Chest X-ray. View position: PA
Patient age: 59
Patient sex: F
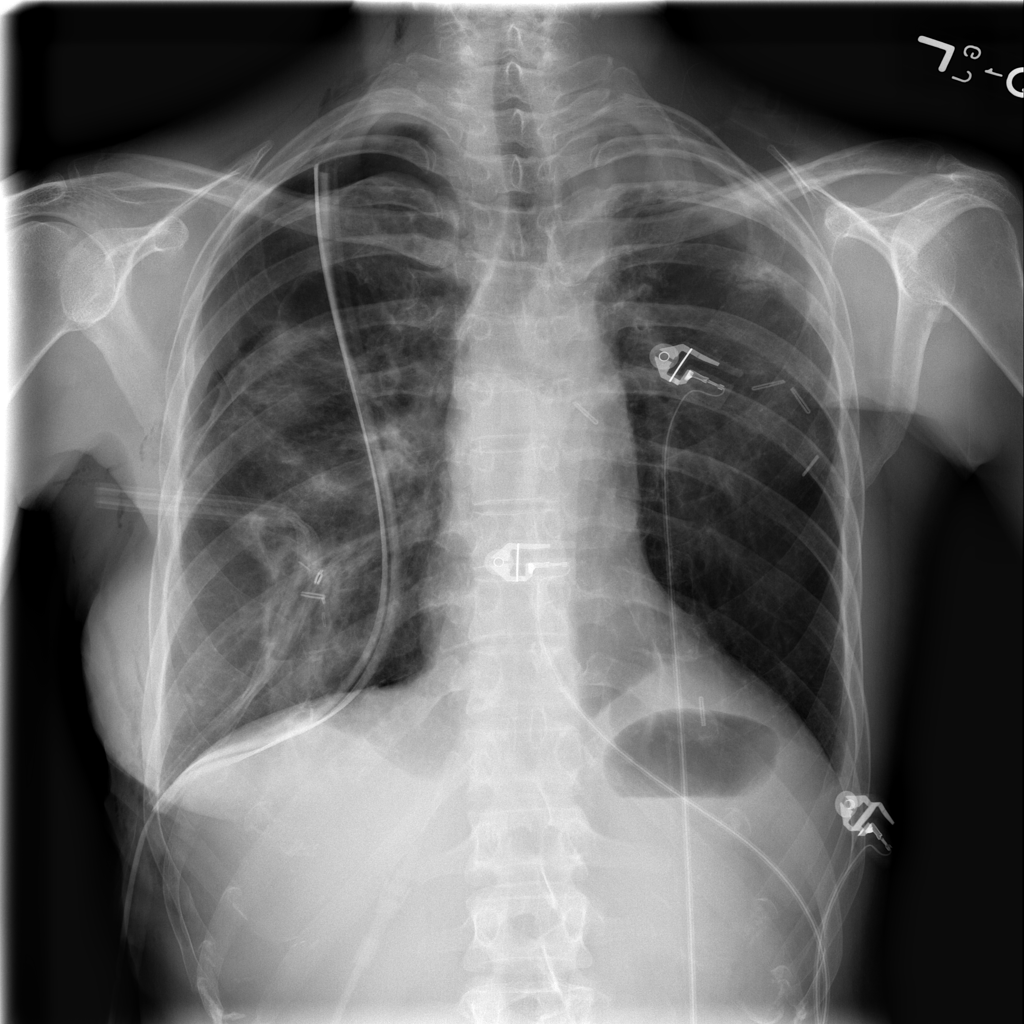
Finding: Pneumothorax